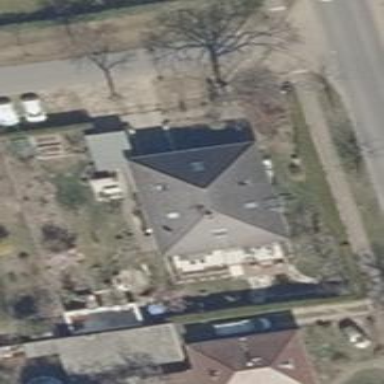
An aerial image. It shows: House with hipped roof.